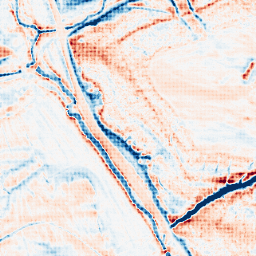
Category: classical
Decomposition family: gaussian_anisotropic
Decomposition parameters: sigma_x: 2
sigma_y: 5
Upsampling method: sinc_hamming
Upsampling parameters: scale: 8
kernel_size: 8
Upsampling scale: 8